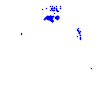
Particle: electron